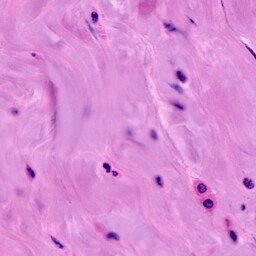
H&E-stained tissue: Breast